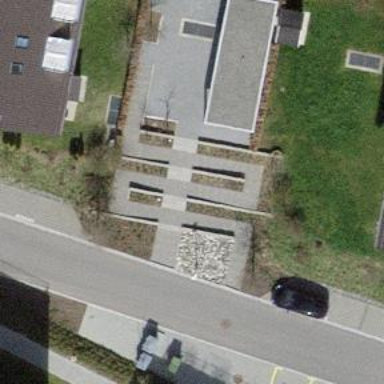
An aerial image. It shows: Road with steps.